Field crop: tomato
Growth stage: 2
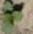
Species: solanum